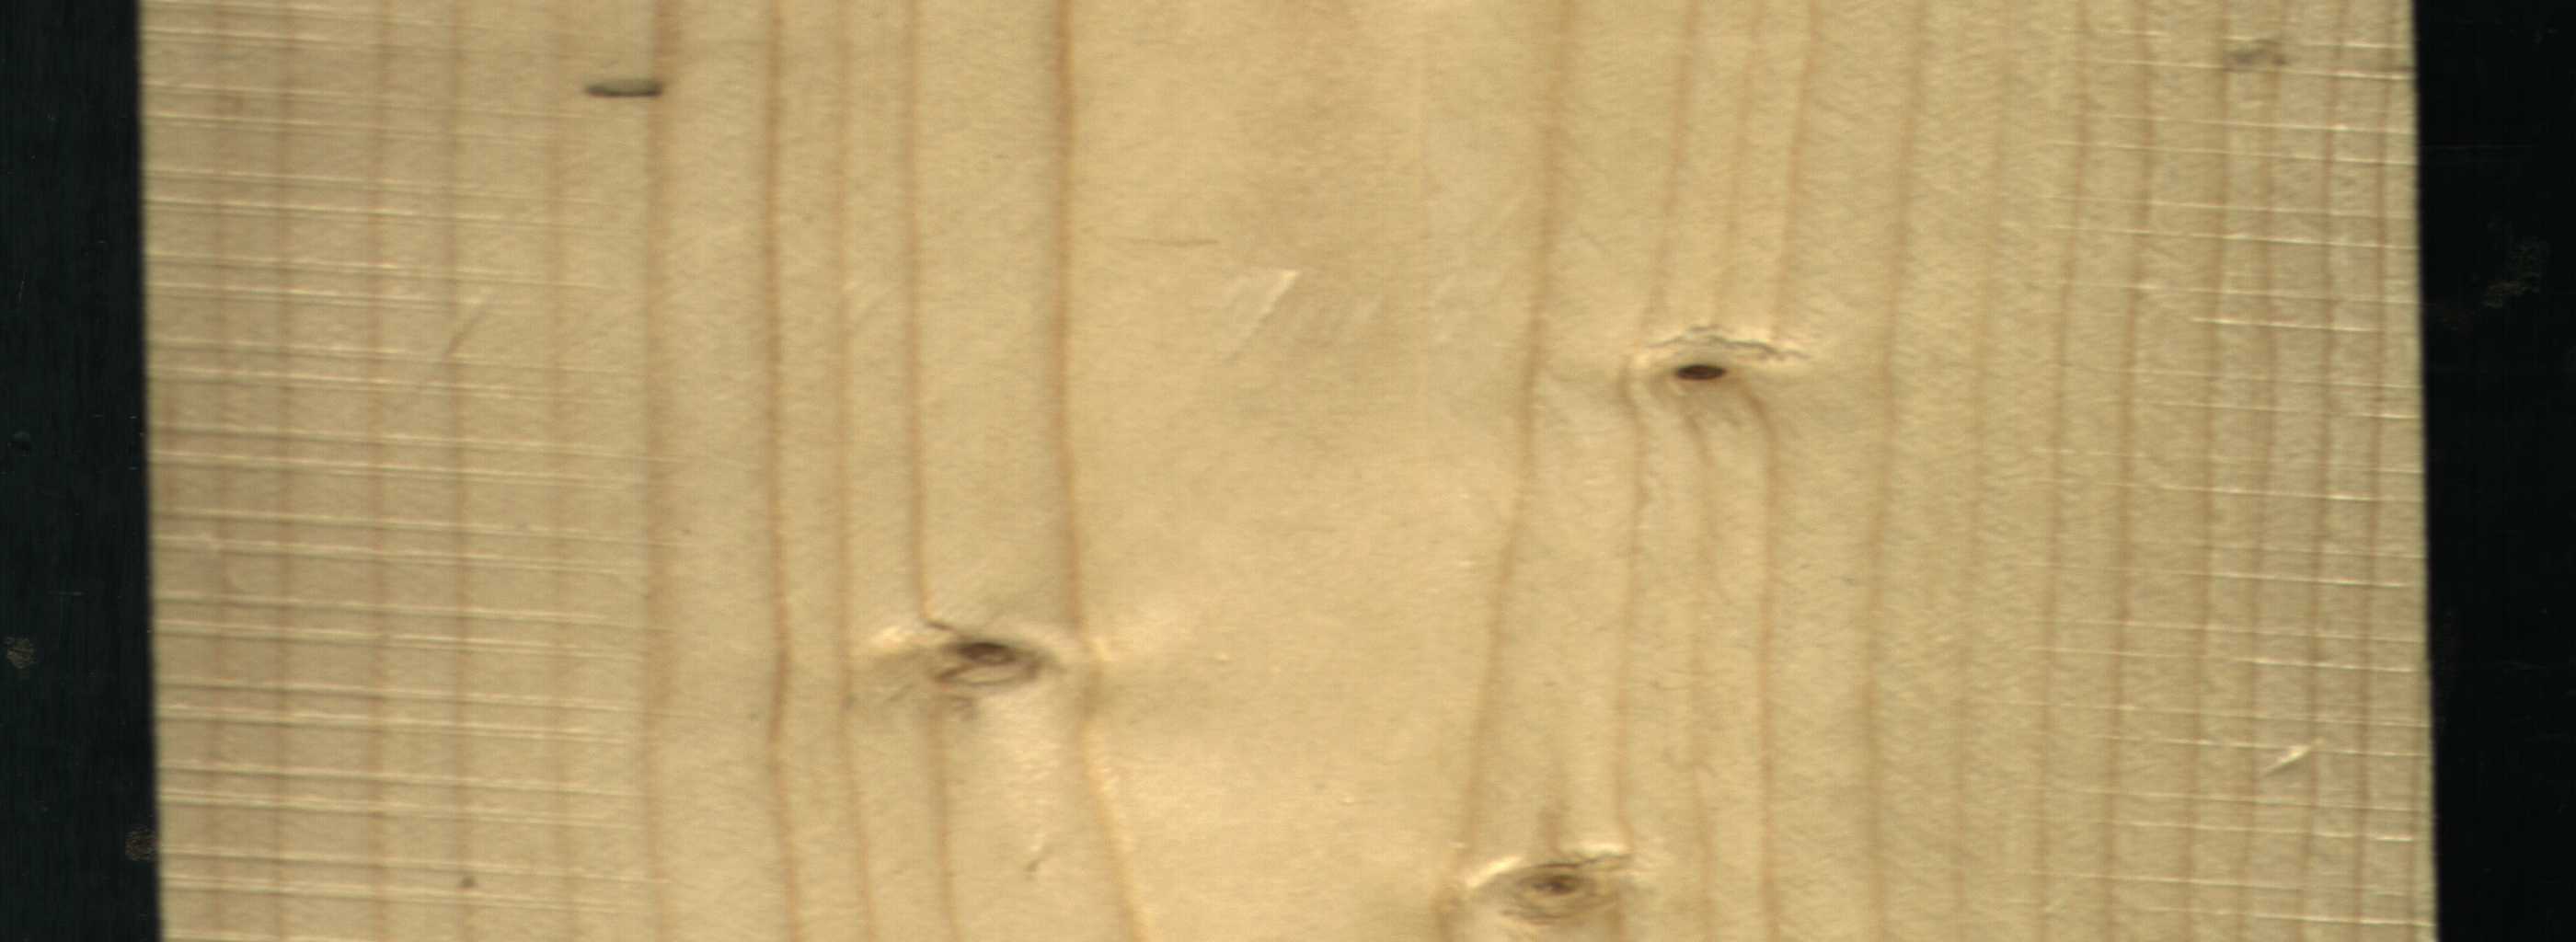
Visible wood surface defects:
Live_Knot
Live_Knot
Live_Knot